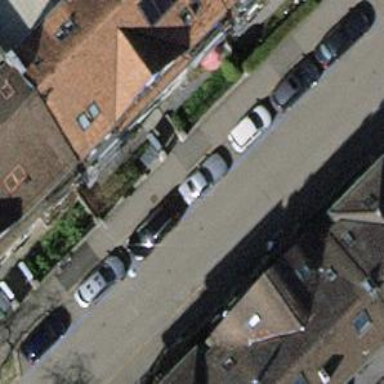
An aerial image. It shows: Parking lane.